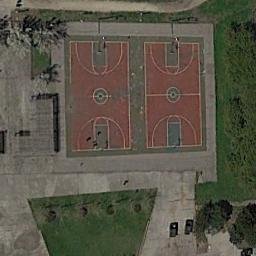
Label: basketball_court